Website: macys
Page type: customer-info-address
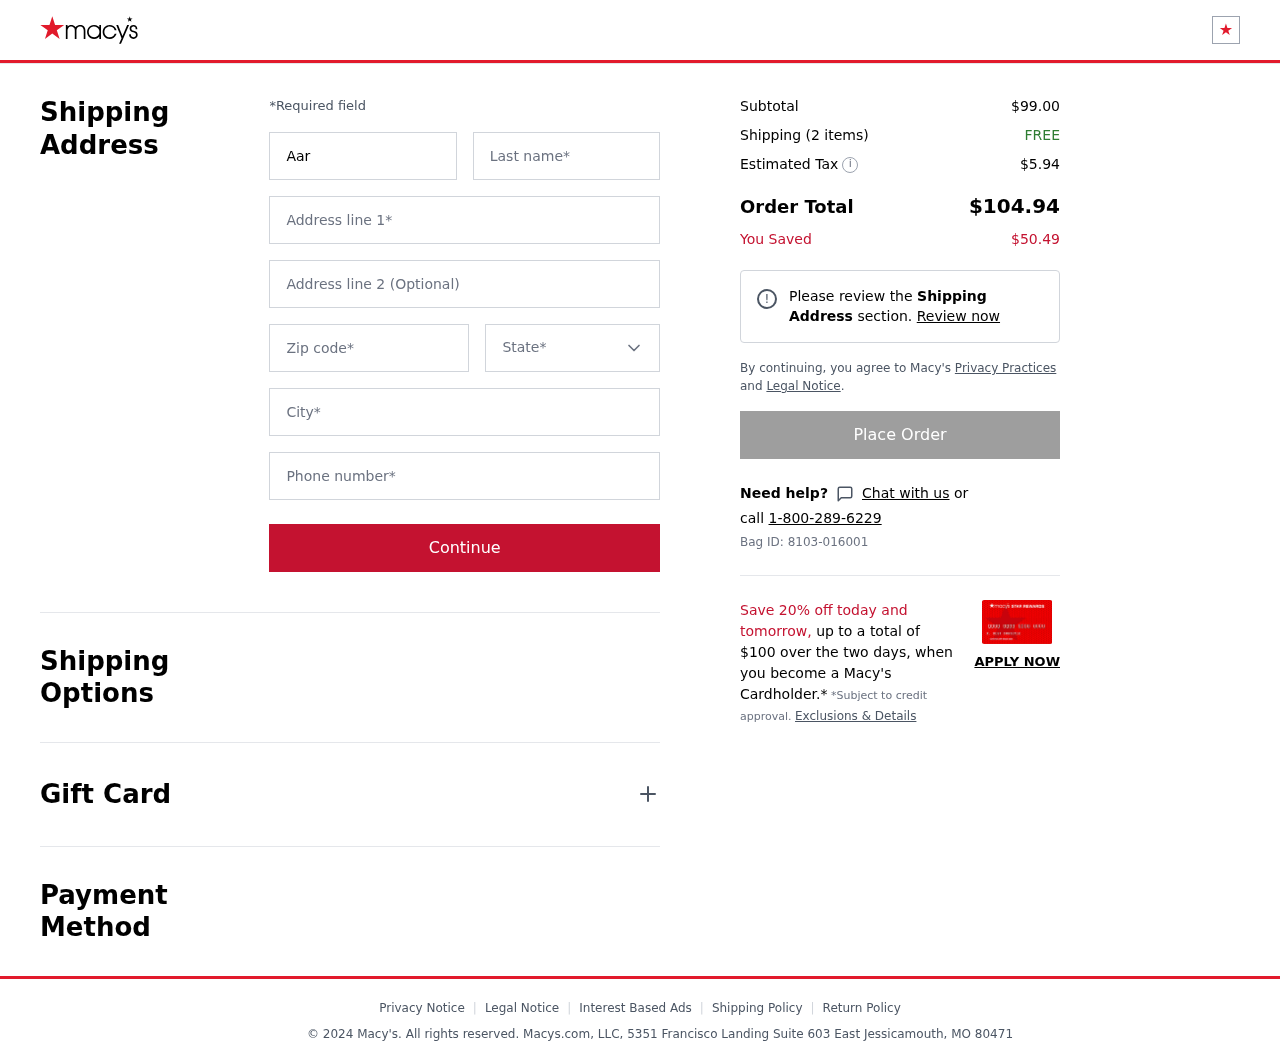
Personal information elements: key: PII_CITY
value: East Jessicamouth
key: PII_FIRSTNAME
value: Aaron
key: PII_LASTNAME
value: Hubbard
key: PII_PHONE
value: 9973529771
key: PII_POSTCODE
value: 80471
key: PII_STATE
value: Missouri
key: PII_STREET
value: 5351 Francisco Landing Suite 603
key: PII_STREET2
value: Suite 594
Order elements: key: ORDER_SUBTOTAL
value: $99.00
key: ORDER_NUM_ITEMS
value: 2
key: ORDER_SHIPPING_COST
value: FREE
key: ORDER_TAX
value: $5.94
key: ORDER_TOTAL
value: $104.94
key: ORDER_SAVINGS
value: $50.49
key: ORDER_BAG_ID
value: Bag ID: 8103-016001